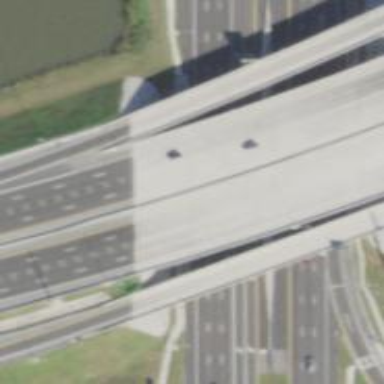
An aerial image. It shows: Asphalt trunk highway.